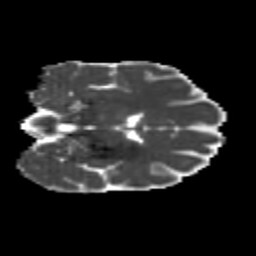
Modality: MD
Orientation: coronal
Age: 26
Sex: female
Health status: healthy
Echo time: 0.074 s